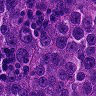
Metastatic tissue present: yes